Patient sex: F
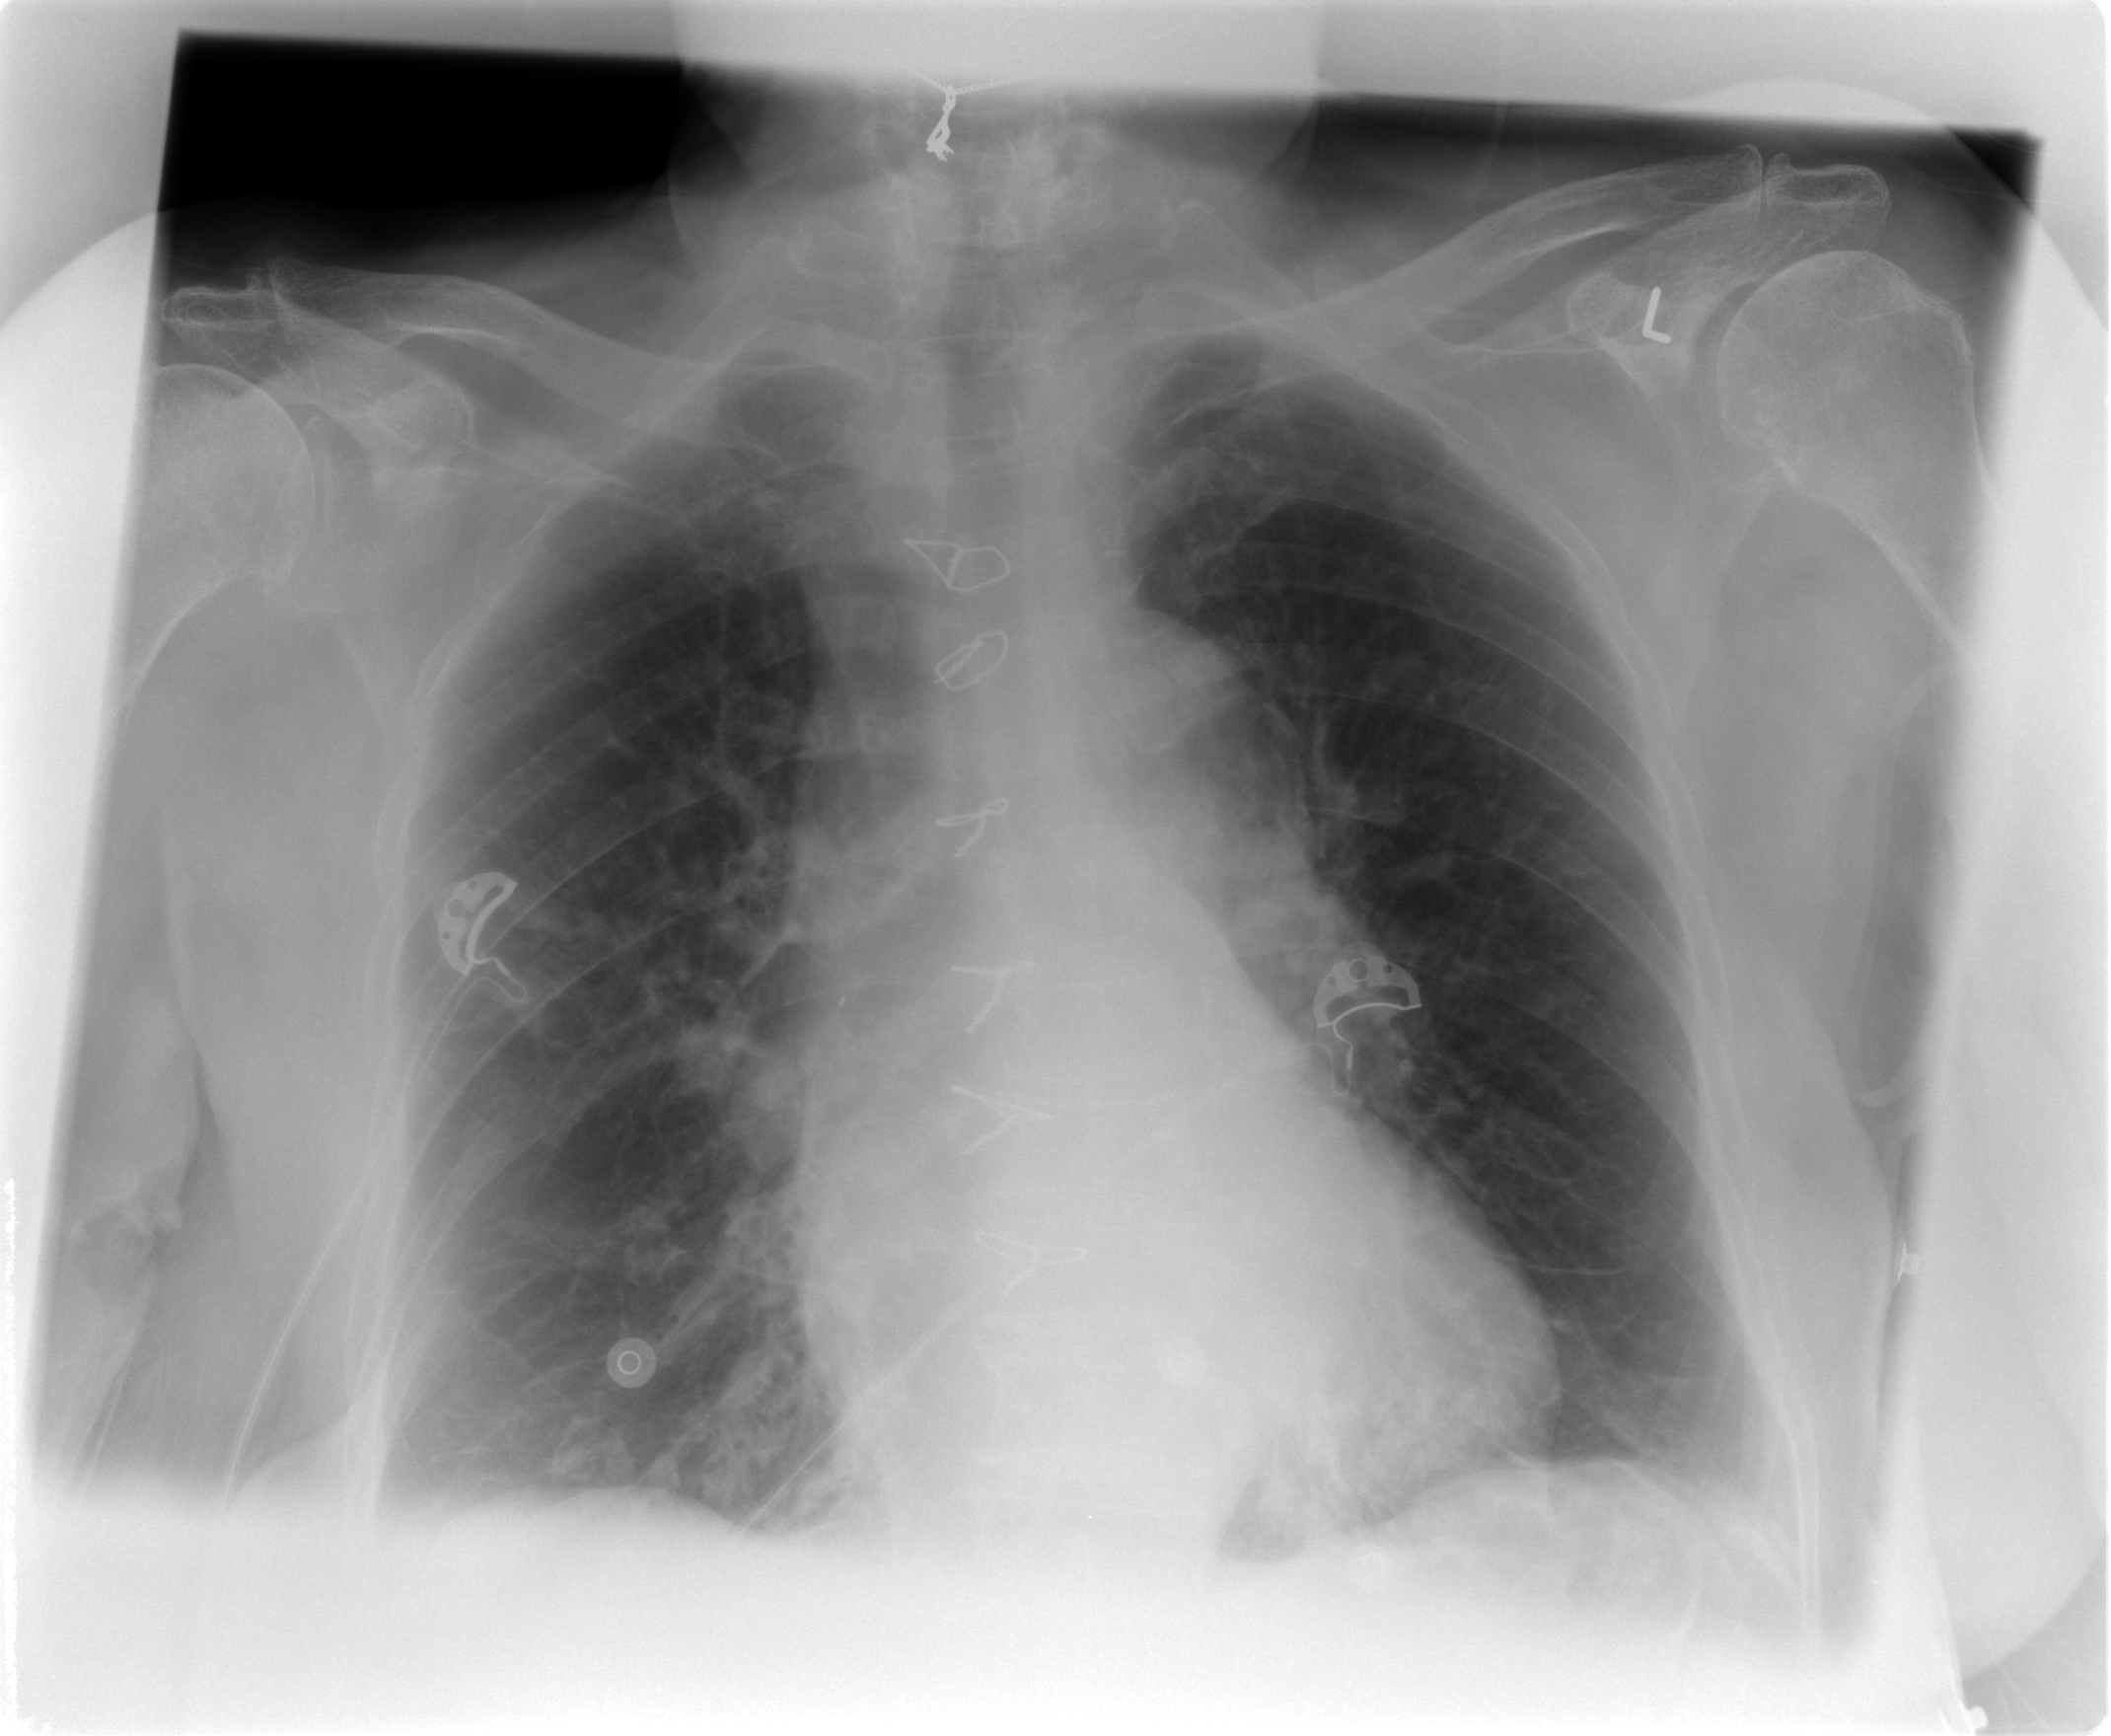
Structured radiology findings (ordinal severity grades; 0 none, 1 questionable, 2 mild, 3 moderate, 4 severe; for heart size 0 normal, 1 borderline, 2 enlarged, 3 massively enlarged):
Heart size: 2
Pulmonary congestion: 2
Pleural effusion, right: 0
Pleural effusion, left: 0
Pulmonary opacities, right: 0
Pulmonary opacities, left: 0
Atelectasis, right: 2
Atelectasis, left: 2